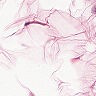
Metastatic tissue present: no